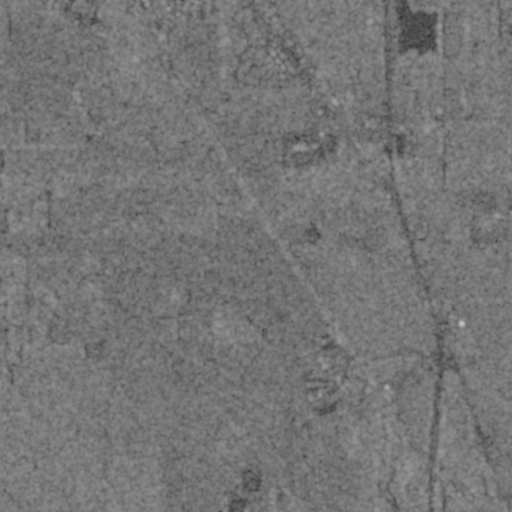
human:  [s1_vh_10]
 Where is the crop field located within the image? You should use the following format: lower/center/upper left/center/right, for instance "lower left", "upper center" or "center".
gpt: The crop field is located in the upper of the image.
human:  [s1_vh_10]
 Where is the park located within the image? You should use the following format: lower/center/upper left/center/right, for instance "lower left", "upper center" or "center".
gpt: The park is located in the upper center of the image.
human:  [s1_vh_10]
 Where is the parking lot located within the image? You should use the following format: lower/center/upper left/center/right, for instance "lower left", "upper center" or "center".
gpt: The parking lot is located in the lower right of the image.
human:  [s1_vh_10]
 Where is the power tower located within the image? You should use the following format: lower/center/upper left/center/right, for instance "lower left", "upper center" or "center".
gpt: The power tower is located in the lower of the image.
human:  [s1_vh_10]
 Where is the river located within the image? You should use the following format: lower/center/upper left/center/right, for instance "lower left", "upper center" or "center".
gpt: The river is located in the left of the image.
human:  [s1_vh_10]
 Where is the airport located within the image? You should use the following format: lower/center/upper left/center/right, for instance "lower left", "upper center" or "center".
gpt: There is no airport in the image.

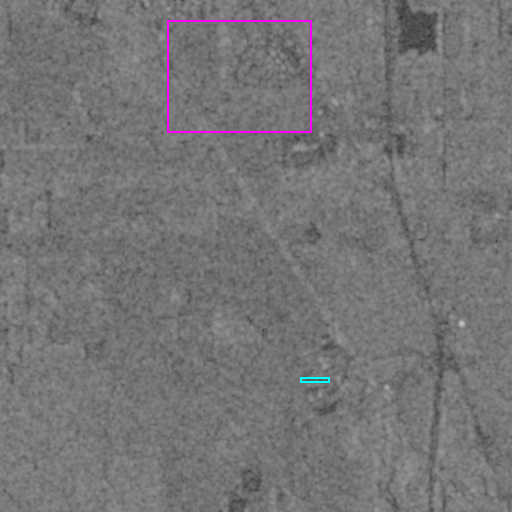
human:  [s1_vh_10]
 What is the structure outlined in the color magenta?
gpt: The structure outlined in magenta is a crop field.
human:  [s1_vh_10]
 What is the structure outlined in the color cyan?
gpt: The structure outlined in cyan is a building.
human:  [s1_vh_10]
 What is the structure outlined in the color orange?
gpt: There is no orange outline.